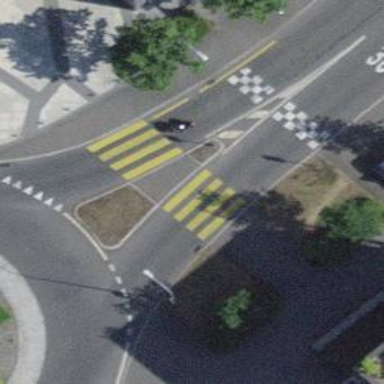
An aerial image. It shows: Uncontrolled zebra crossing with pedestrian island.